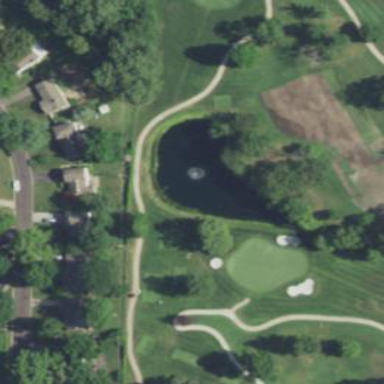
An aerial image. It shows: Water hazard on golf course.